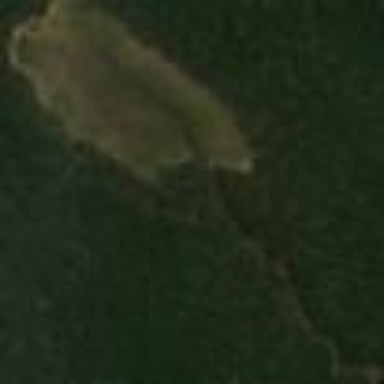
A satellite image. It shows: Dambo natural wetland.